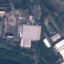
Land use / land cover class: Industrial